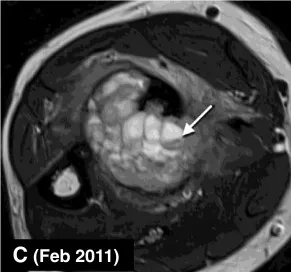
Imaging of the patients right forearm tumor. (C) MRI directly prior to denosumab therapy with a locally progressive, extensive soft tissue mass following local surgical therapy 18 months previously. Fluid-fluid levels may be seen at this point (arrow).
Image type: radiology (mri)